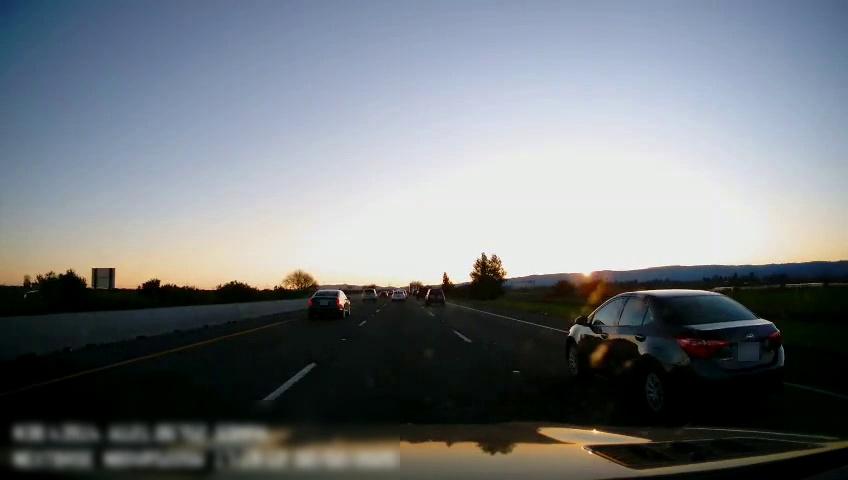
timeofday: Dusk/Dawn/Twilight
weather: Sunny
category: Drivable Space
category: Vehicles | Car
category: Vehicles | Truck
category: Vehicles | Truck
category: Vehicles | SUV
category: Vehicles | Car
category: Vehicles | Car
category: Vehicles | SUV
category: Vehicles | Car
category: Vehicles | Car
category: Lanes | Current Lane
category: Lanes | Alternate Lane
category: Lanes | Alternate Lane
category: Lanes | Alternate Lane